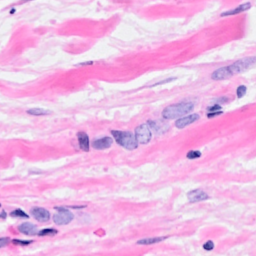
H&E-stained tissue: Breast